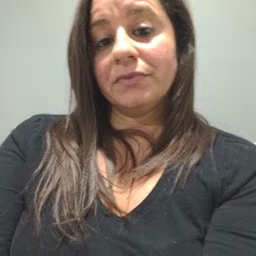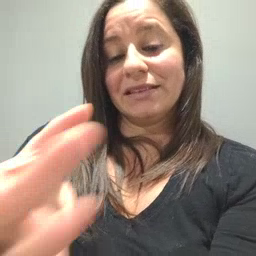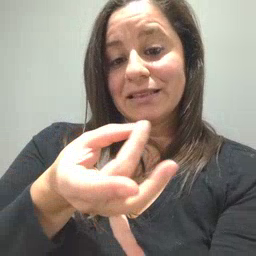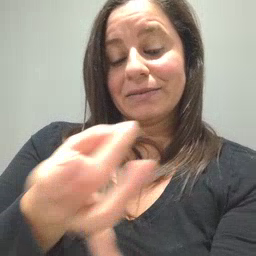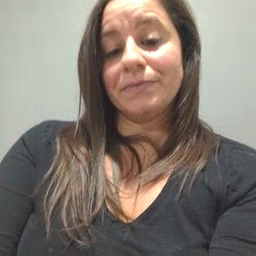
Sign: sticky